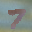
Label: 7